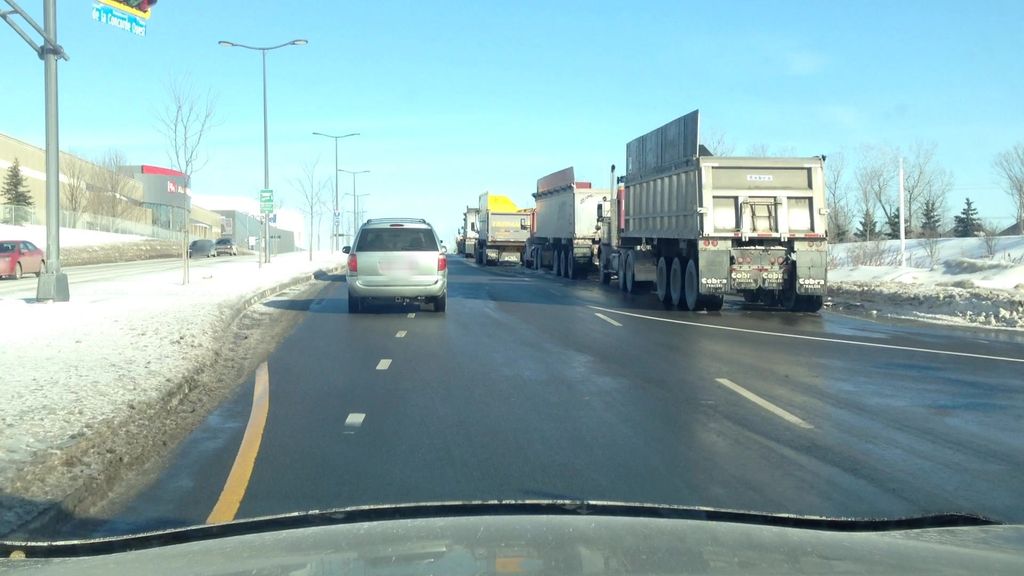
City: montreal